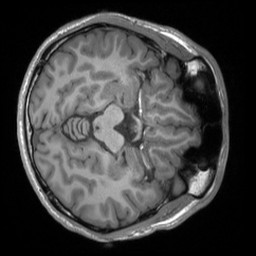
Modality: T1w
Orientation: axial
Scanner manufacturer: siemens
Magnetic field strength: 3 T
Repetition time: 2 s
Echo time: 0.0023 s